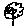
Label: flower